Question: I'm trying to close the map when the user clicks on the "Back" button.
I'm using AS3 for Adobe AIR app.
I've tried to call a function with removeChild(MyMap) in order to close it, but it's not working (Error #2025: the supplied displayobject must be a child of the caller).
Do you know how I can do it ?
Here's my code :
'''
var MyMap:TileMap = new TileMap("KEY_OF_MAP");
addChild(MyMap);
VisibleButton();
}
function VisibleButton():void
{
var skip:MovieClip;
skip = new skype
addChild(skip);
skip.addEventListener(MouseEvent.CLICK, closeMap, false, 0, true);
}
function closeMap(e:MouseEvent):void
{
trace("ferme carte");
var MyMap:TileMap = new TileMap("KEY_OF_MAP");
removeChild(MyMap);
}
'''
---
So, I'll give you the maximum details as possible.
I've put directly the code into the scenario like this :
At the 11th image I've code a button named "goMapButton".
The action code is :
'''
goMapButton.addEventListener(MouseEvent.CLICK, callDisplayMap, false, 0, true);
function callDisplayMap(event:MouseEvent):void{
displayMap();
}
'''
In my 12th image I've got this action code :
'''
stop();
import flash.display.MovieClip;
import flash.display.Sprite;
import flash.display.StageScaleMode;
import com.mapquest.tilemap.*;
import com.mapquest.LatLng;
import com.mapquest.tilemap.pois.*;
import com.mapquest.services.directions.Directions;
import com.mapquest.services.directions.DirectionsConstants;
import com.mapquest.services.directions.DirectionsEvent;
import com.mapquest.services.geocode.Geocoder;
import com.mapquest.services.geocode.*;
import com.mapquest.services.geocode.GeocoderEvent;
import com.mapquest.services.geocode.GeocoderLocation;
import com.mapquest.tilemap.Size;
import flash.display.Bitmap;
import com.mapquest.tilemap.TileMap;
import com.mapquest.tilemap.controls.inputdevice.MouseWheelZoomControl;
import com.mapquest.tilemap.controls.shadymeadow.SMLargeZoomControl;
import com.mapquest.tilemap.controls.shadymeadow.SMViewControl;
function displayMap():void{
trace("displaying Map");
//turn scaling off
this.stage.scaleMode = StageScaleMode.NO_SCALE;
// create a new TileMap object, passing your platform key
var myMap:TileMap = new TileMap("Fmjtd%7Cluur2g0an0%2C2s%3Do5-9azwdr");
myMap.size = new Size(800, 533);
myMap.addControl(new SMLargeZoomControl());
myMap.addControl(new MouseWheelZoomControl());
myMap.setCenter(new LatLng(-21.060478, 164.861113),12);
//add the map to the sprite.
addChild(myMap);
var myPoi:Poi;
//ICONES BATTERIES
[Embed (source="huiles.png")]
var HuilesImg:Class;
var embeddedIconPoi:Poi;
var myIcon:MapIcon = new MapIcon();
myIcon.setImage(new HuilesImg(),22,32);
embeddedIconPoi = new Poi(new LatLng(-11.71199, 12.647725));
embeddedIconPoi.rolloverAndInfoTitleText = "Info about that place";
embeddedIconPoi.icon = myIcon;
myMap.addShape(embeddedIconPoi);
VisibleButton();
}
//This function makes a button visible at the left corner of the screen
function VisibleButton():void{
var skip:MovieClip;
skip = new skype
addChild(skip);
skip.addEventListener(MouseEvent.CLICK, closeMap, false, 0, true);
}
//I'd like to close the map when the user click on the skip button
function closeMap(e:MouseEvent):void{
var myMap:TileMap = new TileMap("Fmjtd%7Cluur2g0an0%2C2s%3Do5-9azwdr");
trace("ferme carte");
trace(myMap.parent == null);
}
'''
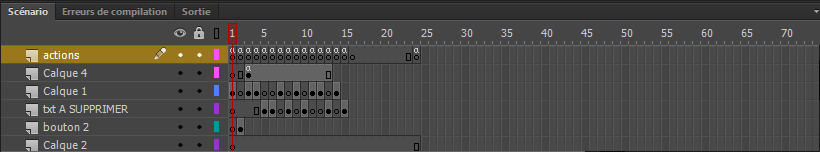
Answer: First of all remove:
'''
var MyMap:TileMap = new TileMap("KEY_OF_MAP");
'''
from the closeMap function because you all ready initiated the instance of map in first row of code.
i don't think you will need it after first fix, but if you still getting error you can use this one instead.
'''
MyMap.parent.removeChild(MyMap);
'''
Like this:
'''
stop();
import flash.display.MovieClip;
import flash.display.Sprite;
import flash.display.StageScaleMode;
import com.mapquest.tilemap.*;
import com.mapquest.LatLng;
import com.mapquest.tilemap.pois.*;
import com.mapquest.services.directions.Directions;
import com.mapquest.services.directions.DirectionsConstants;
import com.mapquest.services.directions.DirectionsEvent;
import com.mapquest.services.geocode.Geocoder;
import com.mapquest.services.geocode.*;
import com.mapquest.services.geocode.GeocoderEvent;
import com.mapquest.services.geocode.GeocoderLocation;
import com.mapquest.tilemap.Size;
import flash.display.Bitmap;
import com.mapquest.tilemap.TileMap;
import com.mapquest.tilemap.controls.inputdevice.MouseWheelZoomControl;
import com.mapquest.tilemap.controls.shadymeadow.SMLargeZoomControl;
import com.mapquest.tilemap.controls.shadymeadow.SMViewControl;
// create a new TileMap object, passing your platform key
var myMap:TileMap = new TileMap("Fmjtd%7Cluur2g0an0%2C2s%3Do5-9azwdr");
function displayMap():void{
trace("displaying Map");
//turn scaling off
this.stage.scaleMode = StageScaleMode.NO_SCALE;
myMap.size = new Size(800, 533);
myMap.addControl(new SMLargeZoomControl());
myMap.addControl(new MouseWheelZoomControl());
myMap.setCenter(new LatLng(-21.060478, 164.861113),12);
//add the map to the sprite.
addChild(myMap);
var myPoi:Poi;
//ICONES BATTERIES
[Embed (source="huiles.png")]
var HuilesImg:Class;
var embeddedIconPoi:Poi;
var myIcon:MapIcon = new MapIcon();
myIcon.setImage(new HuilesImg(),22,32);
embeddedIconPoi = new Poi(new LatLng(-11.71199, 12.647725));
embeddedIconPoi.rolloverAndInfoTitleText = "Info about that place";
embeddedIconPoi.icon = myIcon;
myMap.addShape(embeddedIconPoi);
VisibleButton();
}
//This function makes a button visible at the left corner of the screen
function VisibleButton():void{
var skip:MovieClip;
skip = new skype
addChild(skip);
skip.addEventListener(MouseEvent.CLICK, closeMap, false, 0, true);
}
//I'd like to close the map when the user click on the skip button
function closeMap(e:MouseEvent):void{
trace("ferme carte");
trace(myMap.parent == null);
if (myMap.parent == this)
{
removeChild(myMap);
}
}
'''